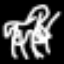
Label: frog